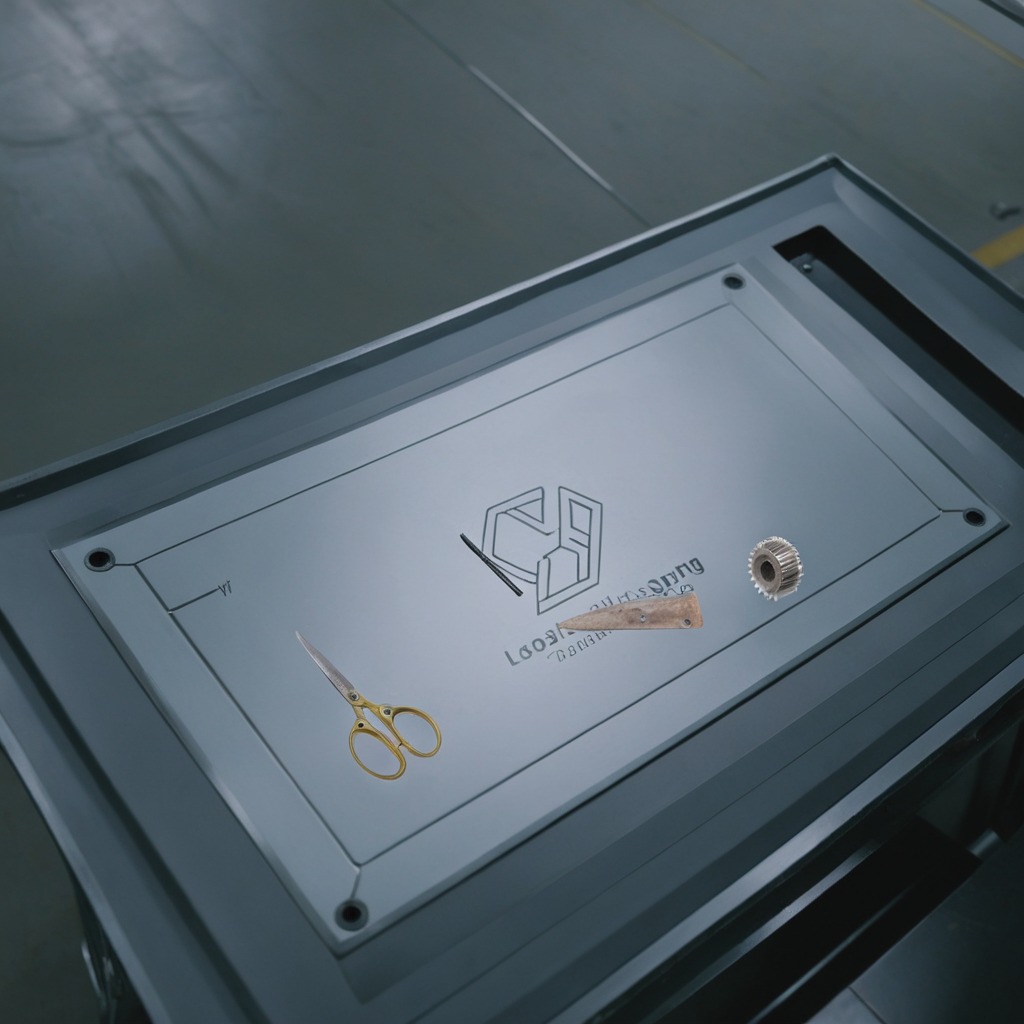
A steel gear with teeth, an iron nail, a coiled metal spring, a handheld metal saw, and a pair of scissors are lying on the toolbox surface.